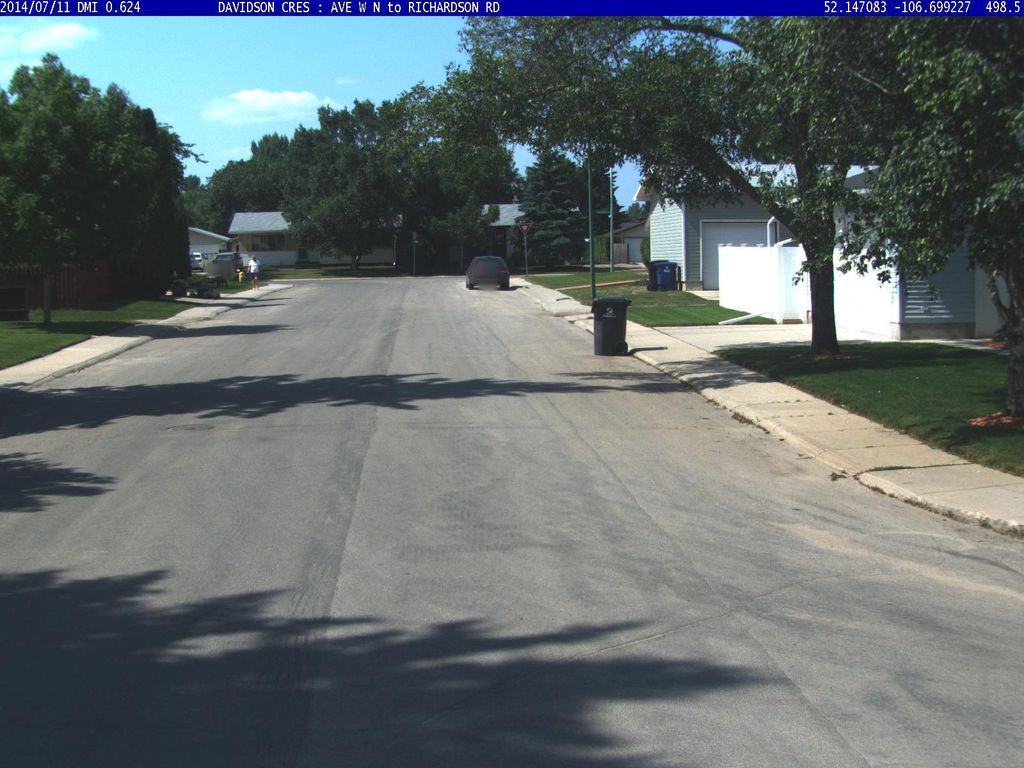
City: saskatoon